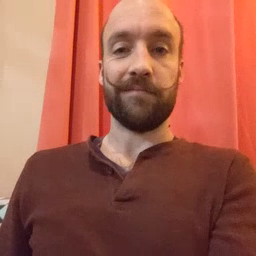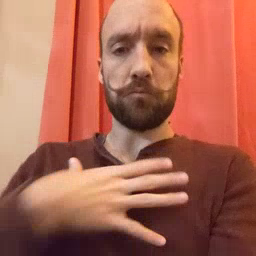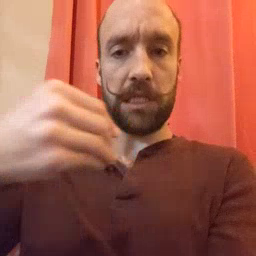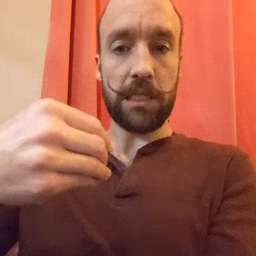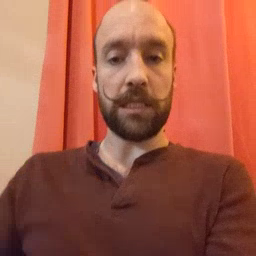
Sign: white